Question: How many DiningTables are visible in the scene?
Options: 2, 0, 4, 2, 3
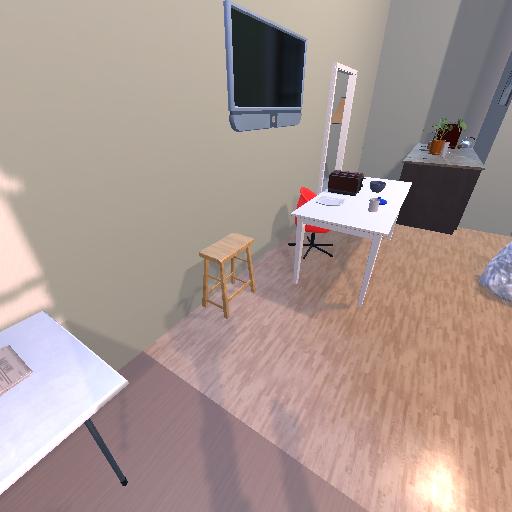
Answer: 2